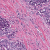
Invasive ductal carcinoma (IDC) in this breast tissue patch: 1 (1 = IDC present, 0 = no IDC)